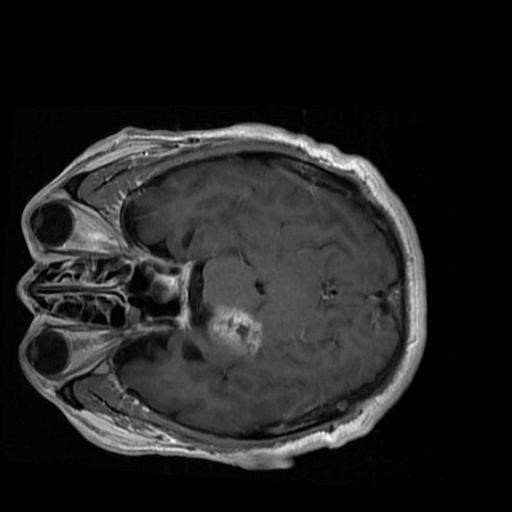
Label: brain_menin